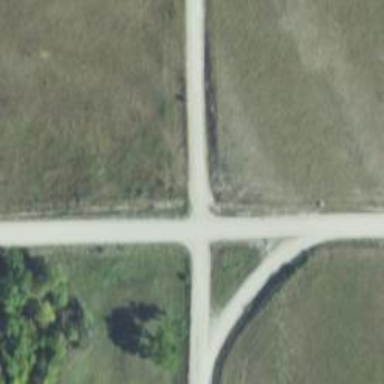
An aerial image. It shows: Road with stop sign.